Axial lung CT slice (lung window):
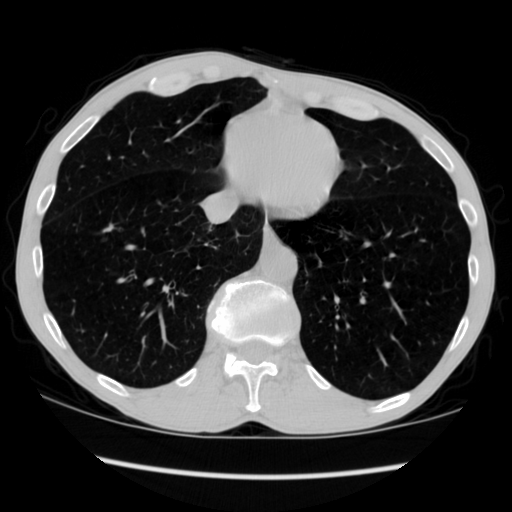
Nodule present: no